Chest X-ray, PA view. Patient: 60 years old, sex M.
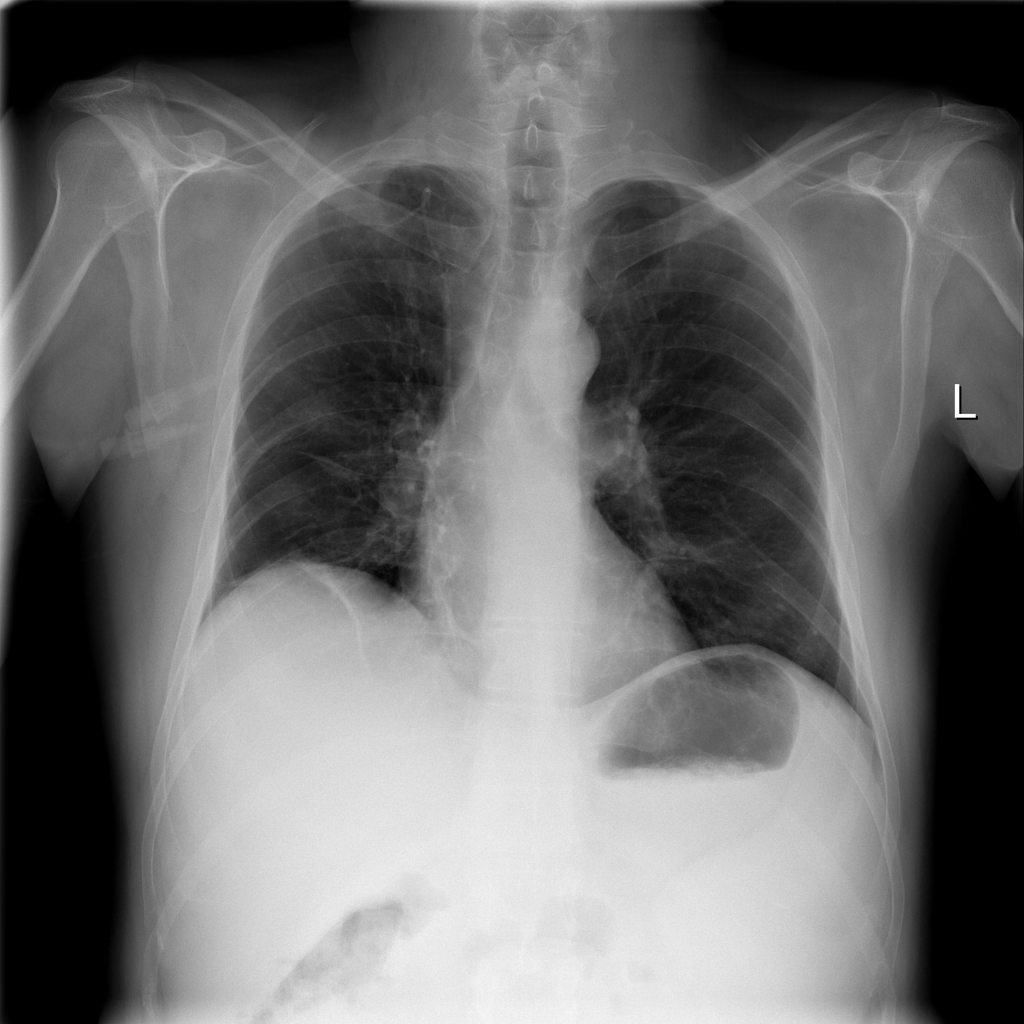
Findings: No Finding